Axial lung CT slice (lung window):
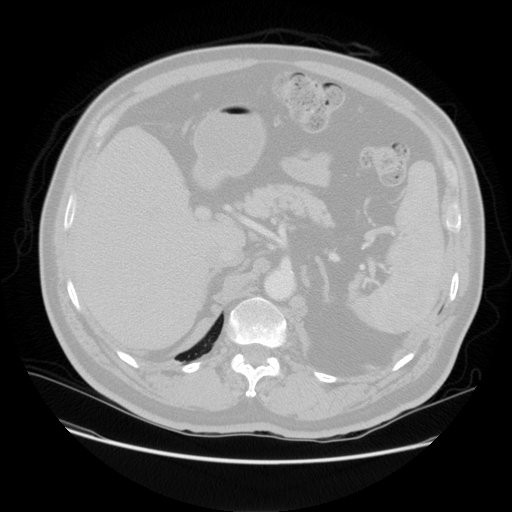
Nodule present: no